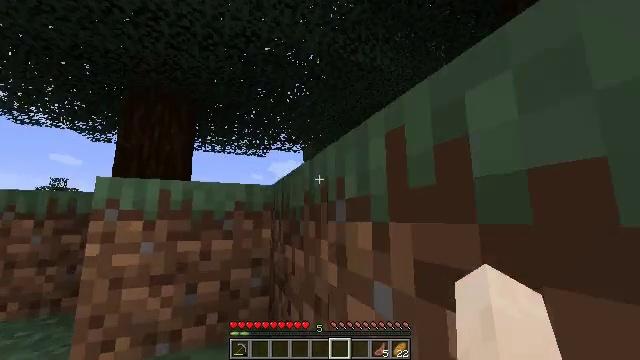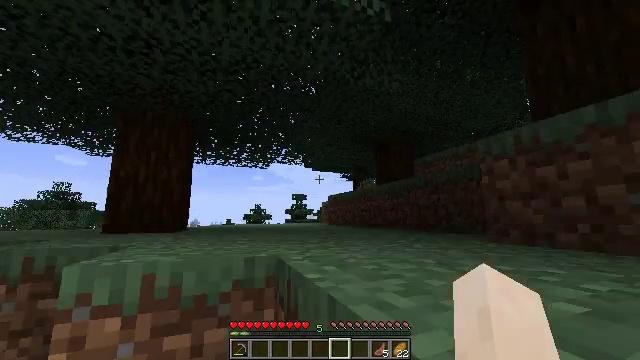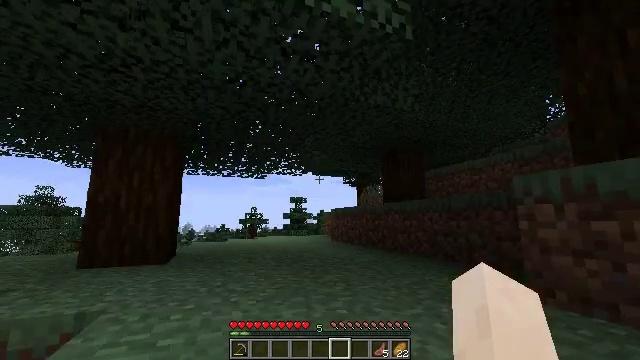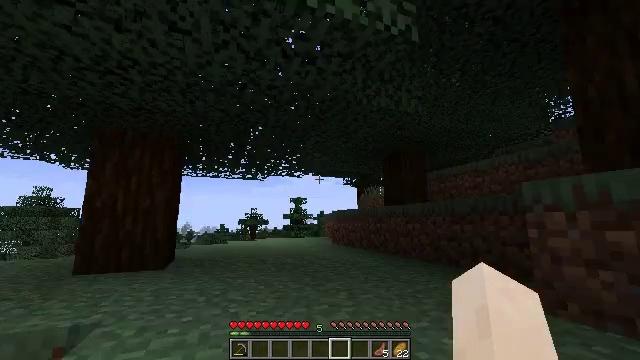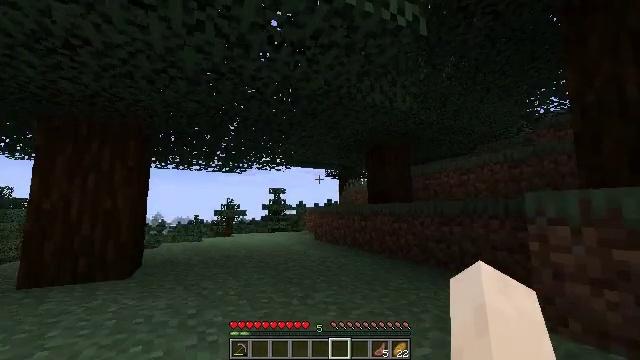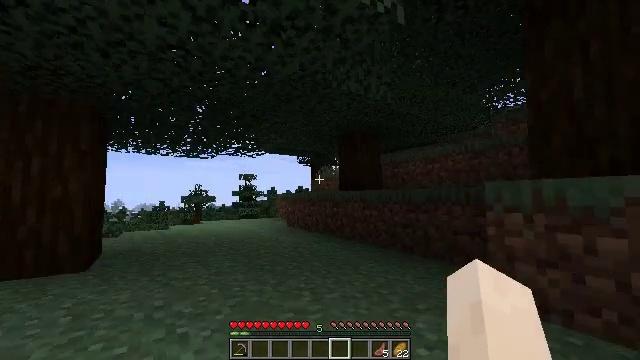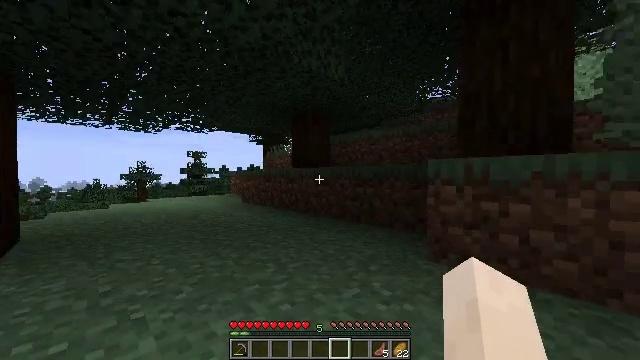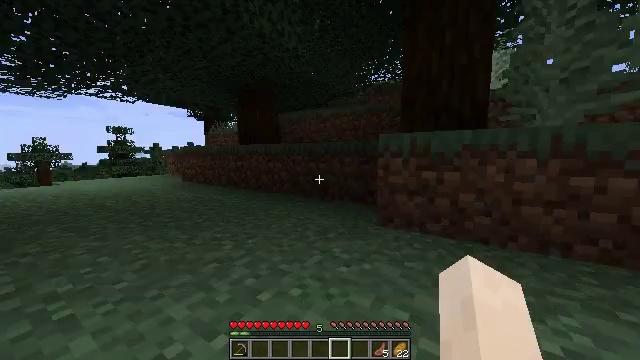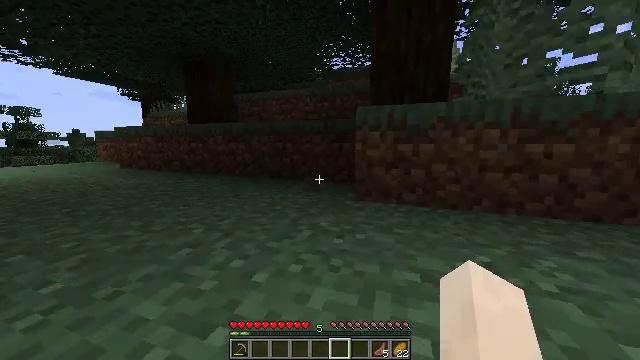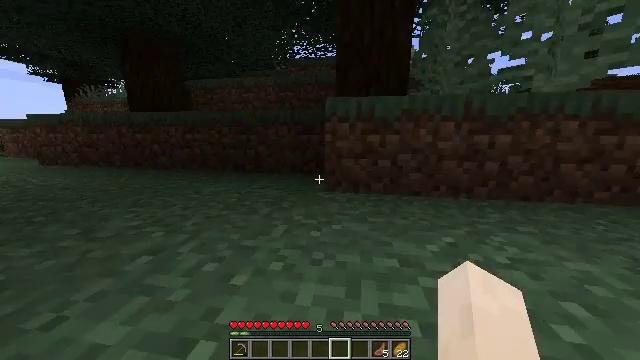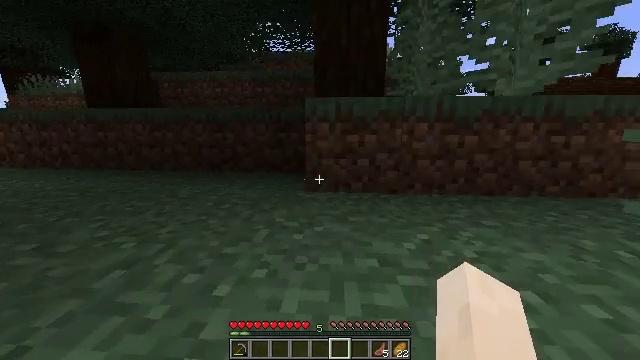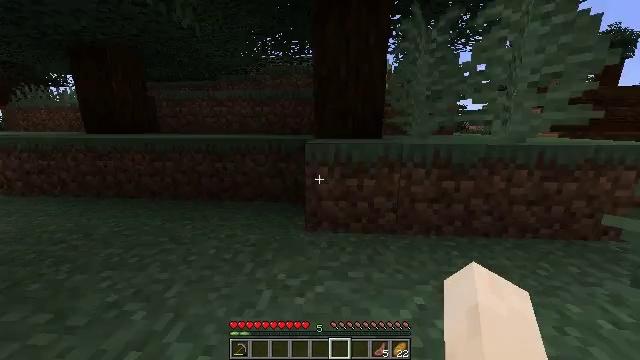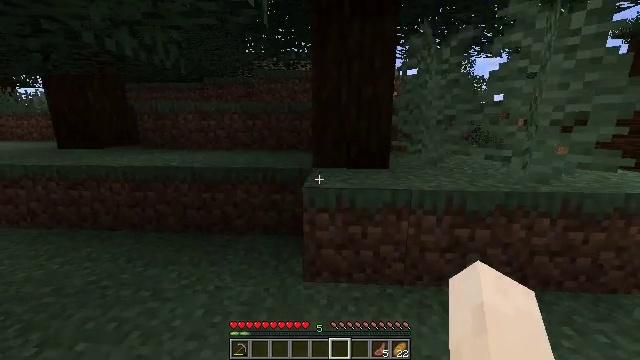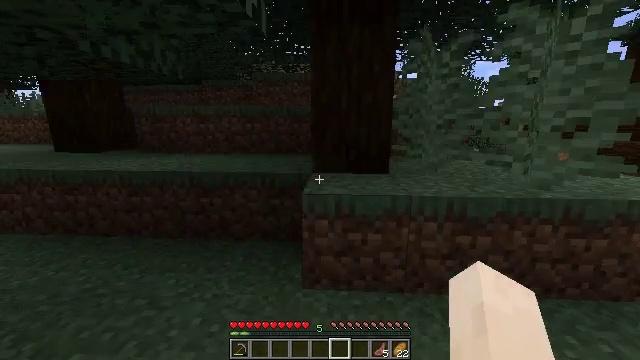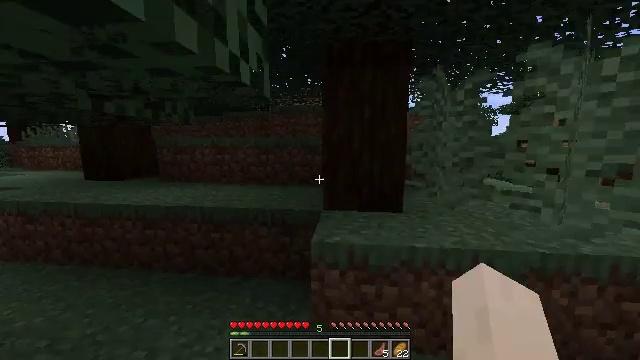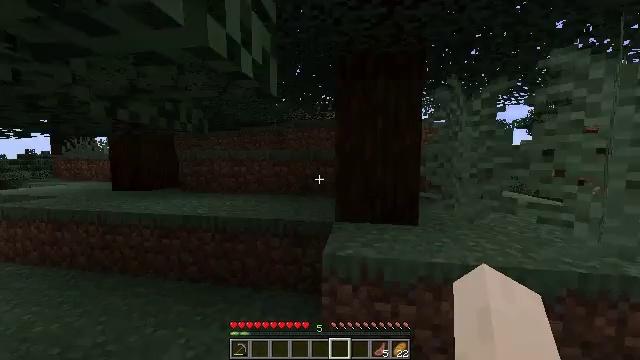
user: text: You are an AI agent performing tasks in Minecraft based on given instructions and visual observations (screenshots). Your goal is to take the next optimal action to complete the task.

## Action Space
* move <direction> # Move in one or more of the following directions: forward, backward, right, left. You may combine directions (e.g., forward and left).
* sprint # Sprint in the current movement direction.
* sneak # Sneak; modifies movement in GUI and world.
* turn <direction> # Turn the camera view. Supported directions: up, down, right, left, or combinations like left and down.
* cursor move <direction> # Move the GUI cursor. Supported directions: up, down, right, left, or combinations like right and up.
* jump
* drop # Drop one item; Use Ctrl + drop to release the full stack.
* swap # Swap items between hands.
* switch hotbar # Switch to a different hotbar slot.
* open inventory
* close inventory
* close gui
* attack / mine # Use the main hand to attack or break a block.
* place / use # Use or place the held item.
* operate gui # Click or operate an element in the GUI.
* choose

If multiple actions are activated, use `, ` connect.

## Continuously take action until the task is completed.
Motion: motion action
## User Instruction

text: Mine spruce leaves from the tree.
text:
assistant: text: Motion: move forward, sprint, jump
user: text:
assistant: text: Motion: move forward, sprint, jump
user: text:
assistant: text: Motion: move forward and move left, sprint, jump
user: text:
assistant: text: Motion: move forward and move left, sprint, turn right and down, jump
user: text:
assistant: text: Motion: move forward and move left, sprint, turn right and down, jump
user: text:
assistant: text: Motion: move forward and move left, sprint, turn right and down
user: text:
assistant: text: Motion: move forward, sprint, turn right and down
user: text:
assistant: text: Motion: move forward, sprint, turn right and down
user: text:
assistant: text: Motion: move forward, sprint, turn right and down
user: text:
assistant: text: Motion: move forward, sprint, turn right and down, jump
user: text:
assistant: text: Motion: move forward, sprint, jump
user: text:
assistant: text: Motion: move forward, sprint, jump
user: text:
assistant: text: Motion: move forward, sprint, jump
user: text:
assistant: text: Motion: move forward, sprint, turn left and up, jump
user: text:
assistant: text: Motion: move forward, sprint, turn left and up
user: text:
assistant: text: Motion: move forward and move left, sprint, turn left
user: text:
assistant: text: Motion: move forward and move left, sprint
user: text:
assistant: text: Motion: move forward and move left, sprint
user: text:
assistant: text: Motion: move forward and move left, sprint
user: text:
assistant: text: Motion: move forward, sprint
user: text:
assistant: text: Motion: move forward, sprint
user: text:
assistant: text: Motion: move forward, sprint
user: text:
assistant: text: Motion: move forward, sprint
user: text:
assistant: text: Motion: move forward, sprint
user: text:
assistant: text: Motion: move forward, sprint, turn right
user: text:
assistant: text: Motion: move forward, sprint, jump
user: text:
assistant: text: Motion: move forward, sprint, jump
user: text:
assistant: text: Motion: move forward, sprint, jump
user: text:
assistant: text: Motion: move forward and move left, sprint, jump
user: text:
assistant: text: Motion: move forward and move left, sprint, turn right, jump